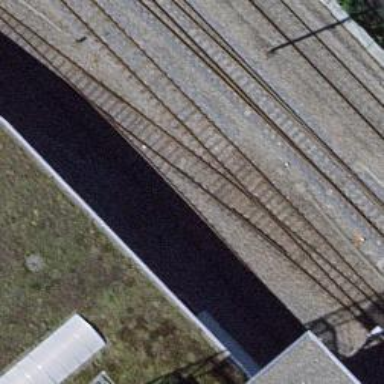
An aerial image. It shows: Siding railway track with one set of rails.